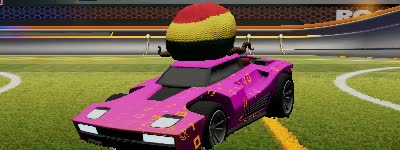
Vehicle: breakout